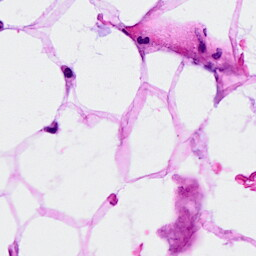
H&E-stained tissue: Breast